Interaction volume radius: 5 \u00c5
Interaction volume height: 35 \u00c5
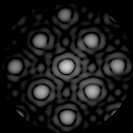
Disorder parameter: 0.07492